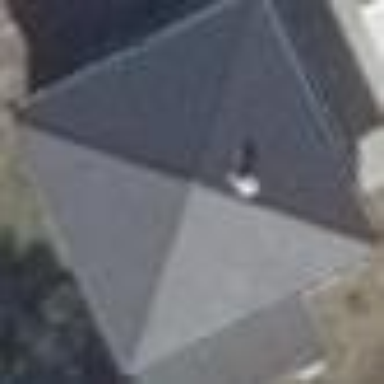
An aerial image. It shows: Detached building with pyramidal roof shape.